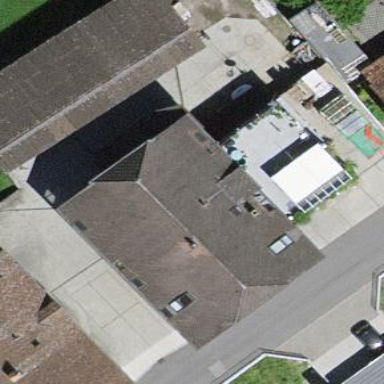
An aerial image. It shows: Shed.